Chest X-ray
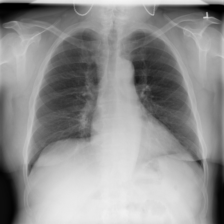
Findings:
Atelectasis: negative
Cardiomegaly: negative
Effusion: negative
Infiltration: negative
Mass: negative
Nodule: negative
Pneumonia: negative
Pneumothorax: negative
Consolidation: negative
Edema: negative
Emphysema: negative
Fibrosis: negative
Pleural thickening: negative
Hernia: negative